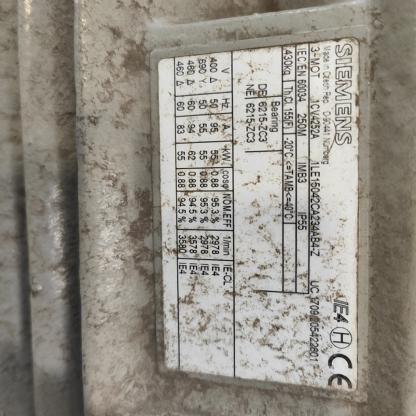
Klasa: tabliczka-znamionowa